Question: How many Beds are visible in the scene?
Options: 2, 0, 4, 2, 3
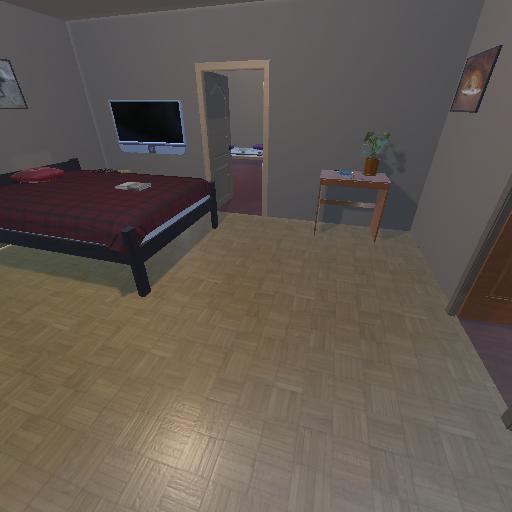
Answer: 2